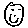
Label: smiley face